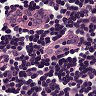
Metastatic tissue present: no